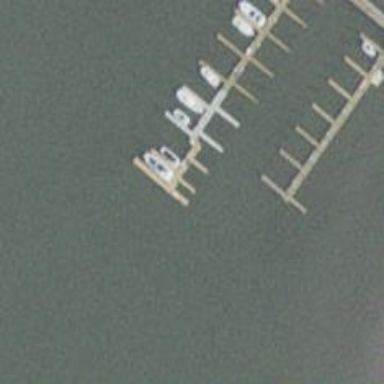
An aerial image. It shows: Pier located along footway.